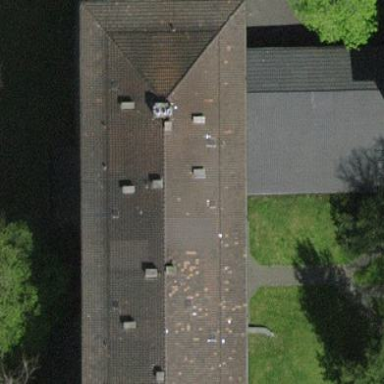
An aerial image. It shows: Group of garages.